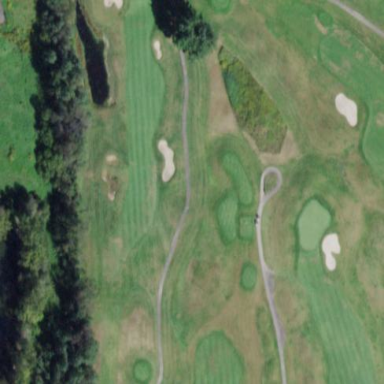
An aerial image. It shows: Rough area on grassy golf course.